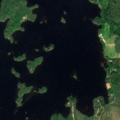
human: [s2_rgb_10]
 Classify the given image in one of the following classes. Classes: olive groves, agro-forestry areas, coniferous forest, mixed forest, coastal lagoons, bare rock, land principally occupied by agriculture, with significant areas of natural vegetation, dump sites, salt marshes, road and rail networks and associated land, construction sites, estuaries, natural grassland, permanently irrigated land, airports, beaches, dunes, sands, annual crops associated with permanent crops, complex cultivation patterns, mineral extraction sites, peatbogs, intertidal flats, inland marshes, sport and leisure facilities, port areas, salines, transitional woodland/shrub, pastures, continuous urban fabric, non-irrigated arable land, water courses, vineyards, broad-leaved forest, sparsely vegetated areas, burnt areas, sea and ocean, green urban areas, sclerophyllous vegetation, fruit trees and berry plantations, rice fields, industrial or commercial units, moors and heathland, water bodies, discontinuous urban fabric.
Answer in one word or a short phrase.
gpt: coniferous forest, mixed forest, water bodies